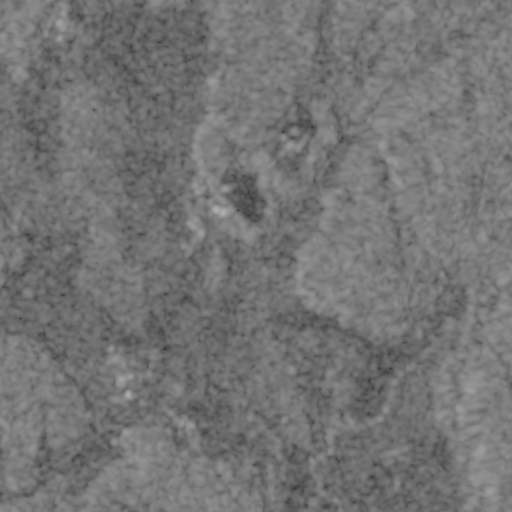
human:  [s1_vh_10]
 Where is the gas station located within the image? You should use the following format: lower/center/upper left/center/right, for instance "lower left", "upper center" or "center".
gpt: The gas station is located in the lower left of the image.
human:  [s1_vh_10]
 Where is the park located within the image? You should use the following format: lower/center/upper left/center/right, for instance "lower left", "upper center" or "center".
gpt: The park is located in the lower center of the image.
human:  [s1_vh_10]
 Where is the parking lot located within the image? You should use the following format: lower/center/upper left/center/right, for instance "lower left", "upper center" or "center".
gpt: The parking lot is located in the lower left of the image.
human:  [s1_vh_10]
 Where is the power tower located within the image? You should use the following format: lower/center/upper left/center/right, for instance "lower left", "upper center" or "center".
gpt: The power tower is located in the upper left of the image.
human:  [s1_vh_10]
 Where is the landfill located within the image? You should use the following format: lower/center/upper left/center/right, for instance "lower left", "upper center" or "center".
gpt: There is no landfill in the image.

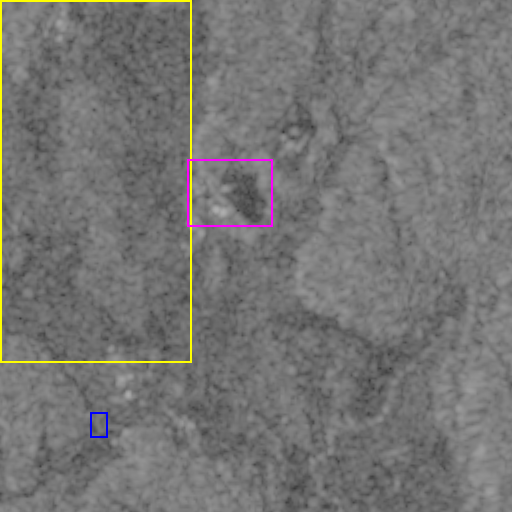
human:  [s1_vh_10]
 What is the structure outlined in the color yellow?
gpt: The structure outlined in yellow is a crop field.
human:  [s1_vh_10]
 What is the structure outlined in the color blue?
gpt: The structure outlined in blue is a parking lot.
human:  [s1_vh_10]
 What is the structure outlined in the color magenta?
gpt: The structure outlined in magenta is a quarry.
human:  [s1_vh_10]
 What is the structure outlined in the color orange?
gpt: There is no orange outline.